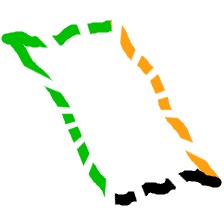
Shape: parallelogram